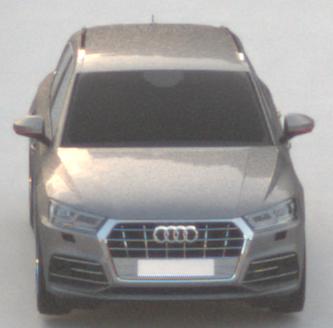
Make: Audi
Model: Q5 45 TFSI
Detailed model: Q5 (FY)
Model produced from: 2019/01
Model produced until: 2019/05
Doors: 5
Color: gray
Road condition: dry road
Daytime: sunrise or sunset
Contrast: low contrast